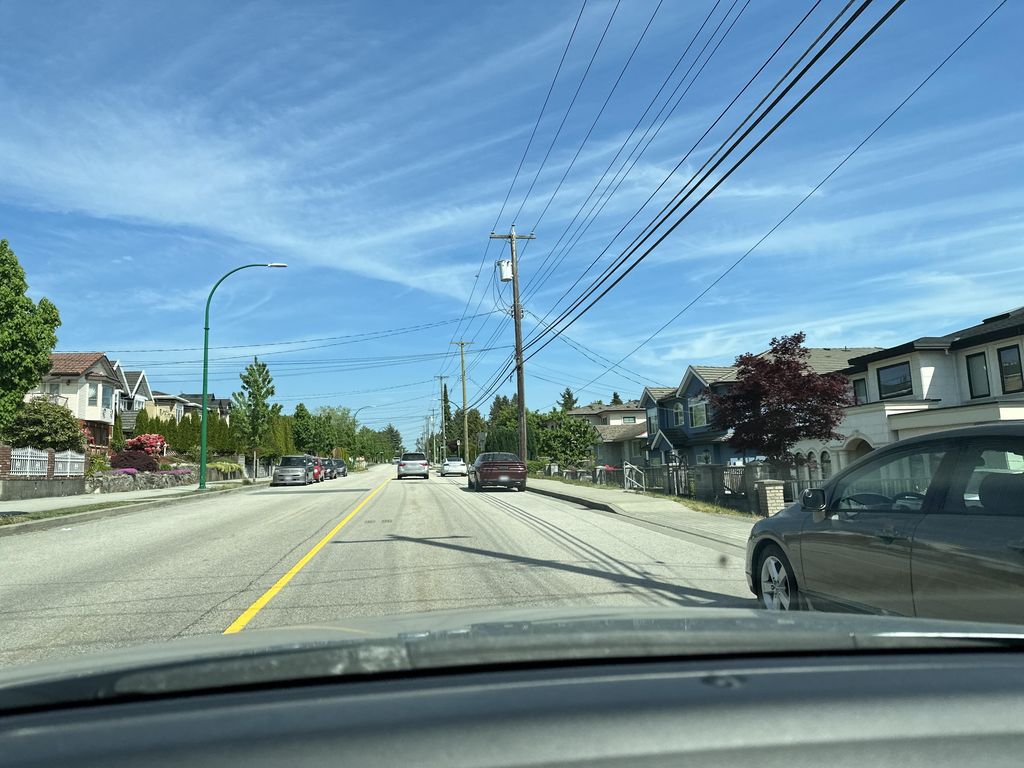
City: vancouver